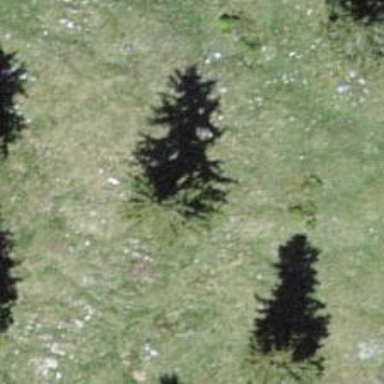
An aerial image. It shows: Needle-leaved tree in its natural environment.